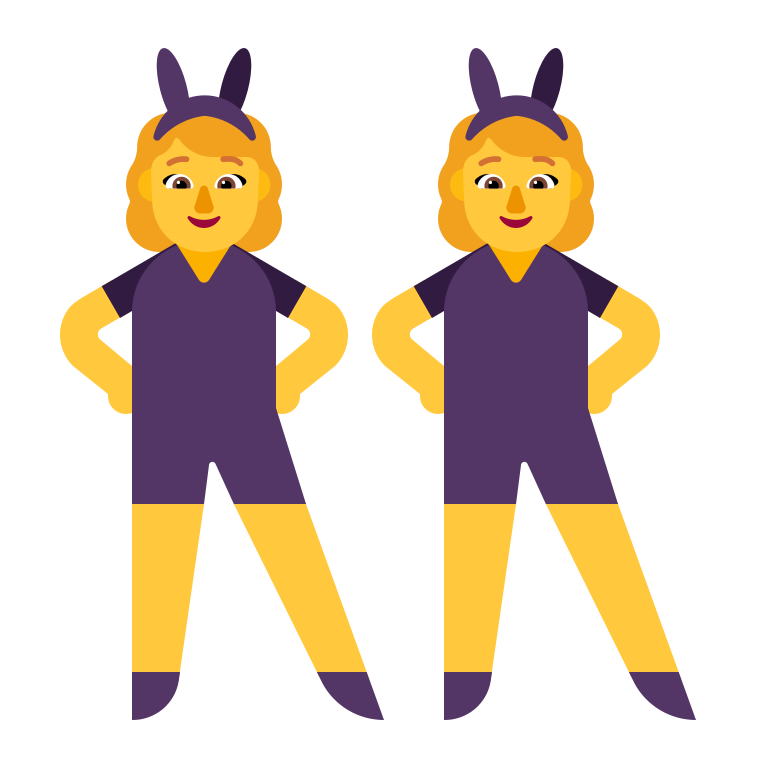
woman with bunny ears flat default